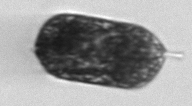
Label: Hemiaulus